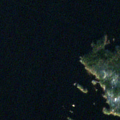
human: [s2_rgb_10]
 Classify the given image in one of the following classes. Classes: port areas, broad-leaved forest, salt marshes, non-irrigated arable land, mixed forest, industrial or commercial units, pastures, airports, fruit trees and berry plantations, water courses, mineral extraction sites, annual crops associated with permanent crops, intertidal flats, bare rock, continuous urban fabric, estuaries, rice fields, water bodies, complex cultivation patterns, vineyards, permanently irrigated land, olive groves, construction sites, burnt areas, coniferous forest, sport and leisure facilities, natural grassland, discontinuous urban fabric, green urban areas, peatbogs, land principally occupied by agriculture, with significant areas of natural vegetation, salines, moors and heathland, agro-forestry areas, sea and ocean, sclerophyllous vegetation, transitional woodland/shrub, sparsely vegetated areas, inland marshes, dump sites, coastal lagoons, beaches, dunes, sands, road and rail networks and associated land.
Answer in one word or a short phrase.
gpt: coniferous forest, water bodies